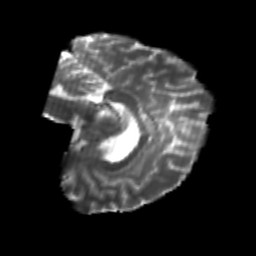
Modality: T2w
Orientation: sagittal
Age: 22
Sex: female
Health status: healthy
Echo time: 0.074 s